Field crop: maize
Growth stage: 2
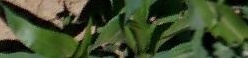
Species: maize